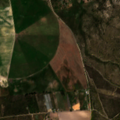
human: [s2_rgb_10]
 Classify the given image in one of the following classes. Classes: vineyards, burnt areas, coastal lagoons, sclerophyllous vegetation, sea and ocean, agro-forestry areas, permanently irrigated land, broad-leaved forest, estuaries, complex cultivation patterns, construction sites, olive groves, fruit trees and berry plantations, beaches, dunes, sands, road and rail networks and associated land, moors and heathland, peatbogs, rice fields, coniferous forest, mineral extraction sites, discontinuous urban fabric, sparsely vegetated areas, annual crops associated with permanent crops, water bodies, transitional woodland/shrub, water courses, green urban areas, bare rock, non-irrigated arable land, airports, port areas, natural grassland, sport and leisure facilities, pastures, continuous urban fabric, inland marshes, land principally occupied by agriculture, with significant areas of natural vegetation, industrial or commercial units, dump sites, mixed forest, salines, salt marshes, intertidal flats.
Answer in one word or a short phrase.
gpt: mineral extraction sites, non-irrigated arable land, permanently irrigated land, mixed forest